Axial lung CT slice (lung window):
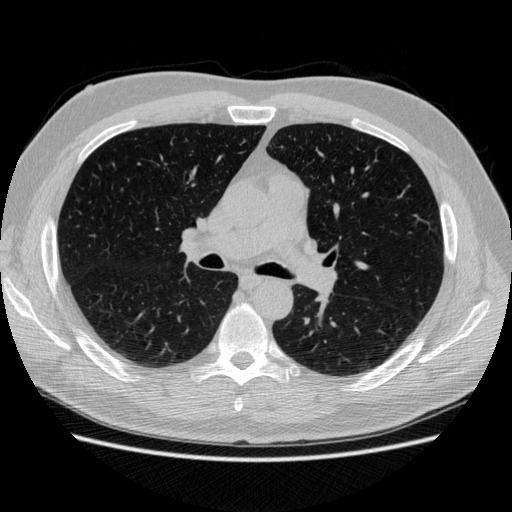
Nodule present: no